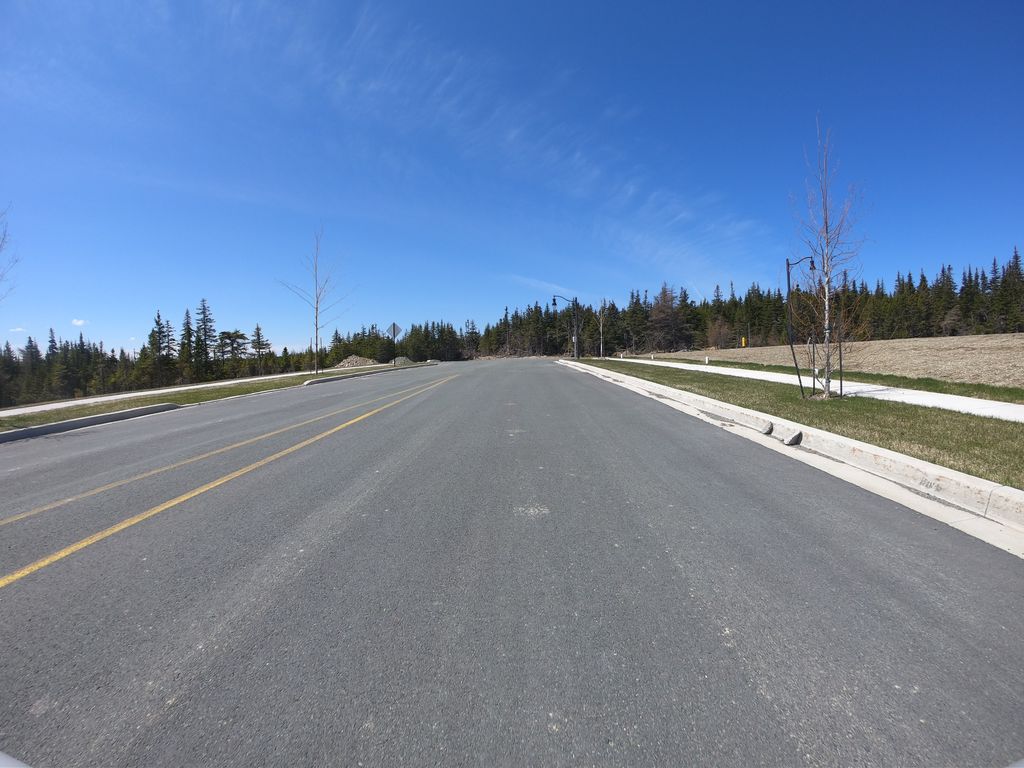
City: st_johns